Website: macys
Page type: account-selection
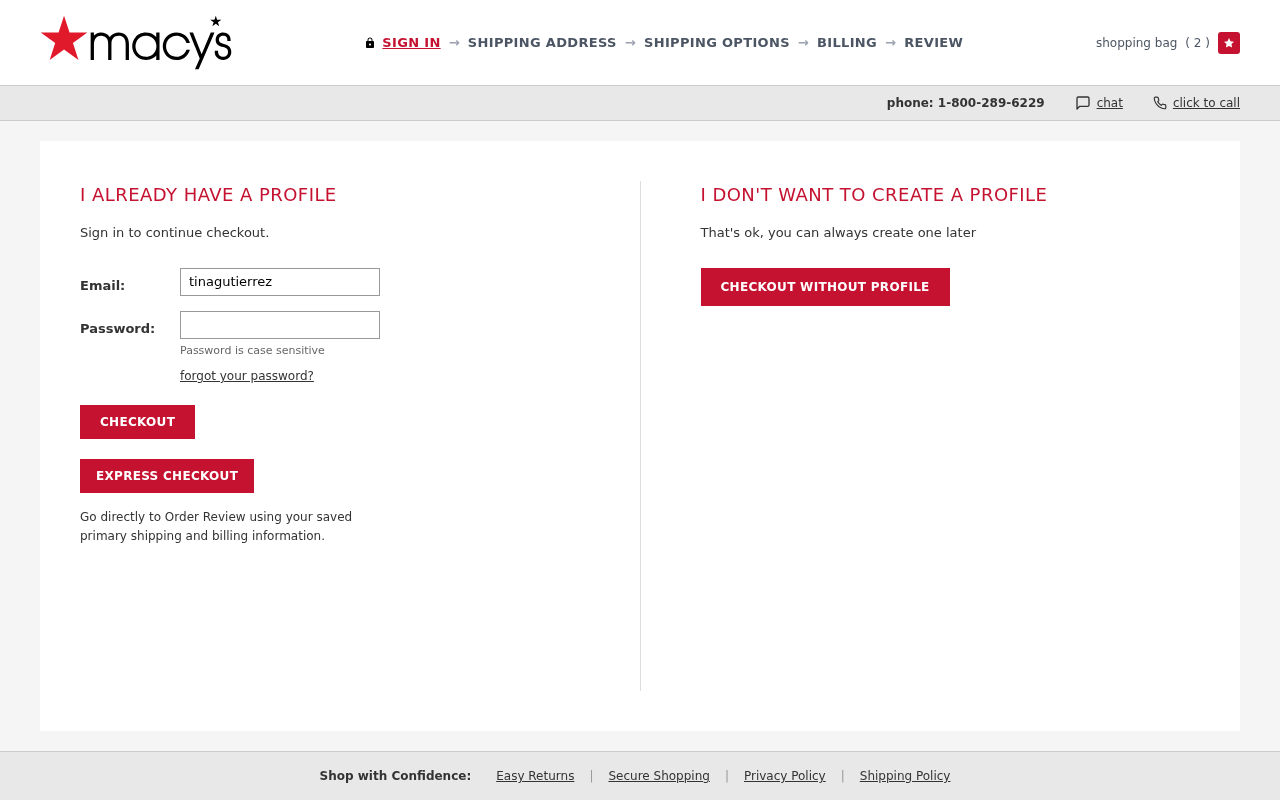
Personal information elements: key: PII_EMAIL
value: tinagutierrez@hotmail.com
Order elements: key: ORDER_NUM_ITEMS
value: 2